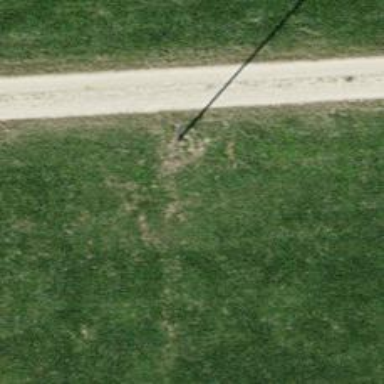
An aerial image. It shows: Minor power line with three cables.